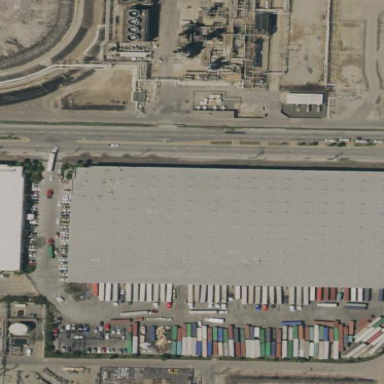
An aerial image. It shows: Warehouse building.